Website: bh-photo
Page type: gifting
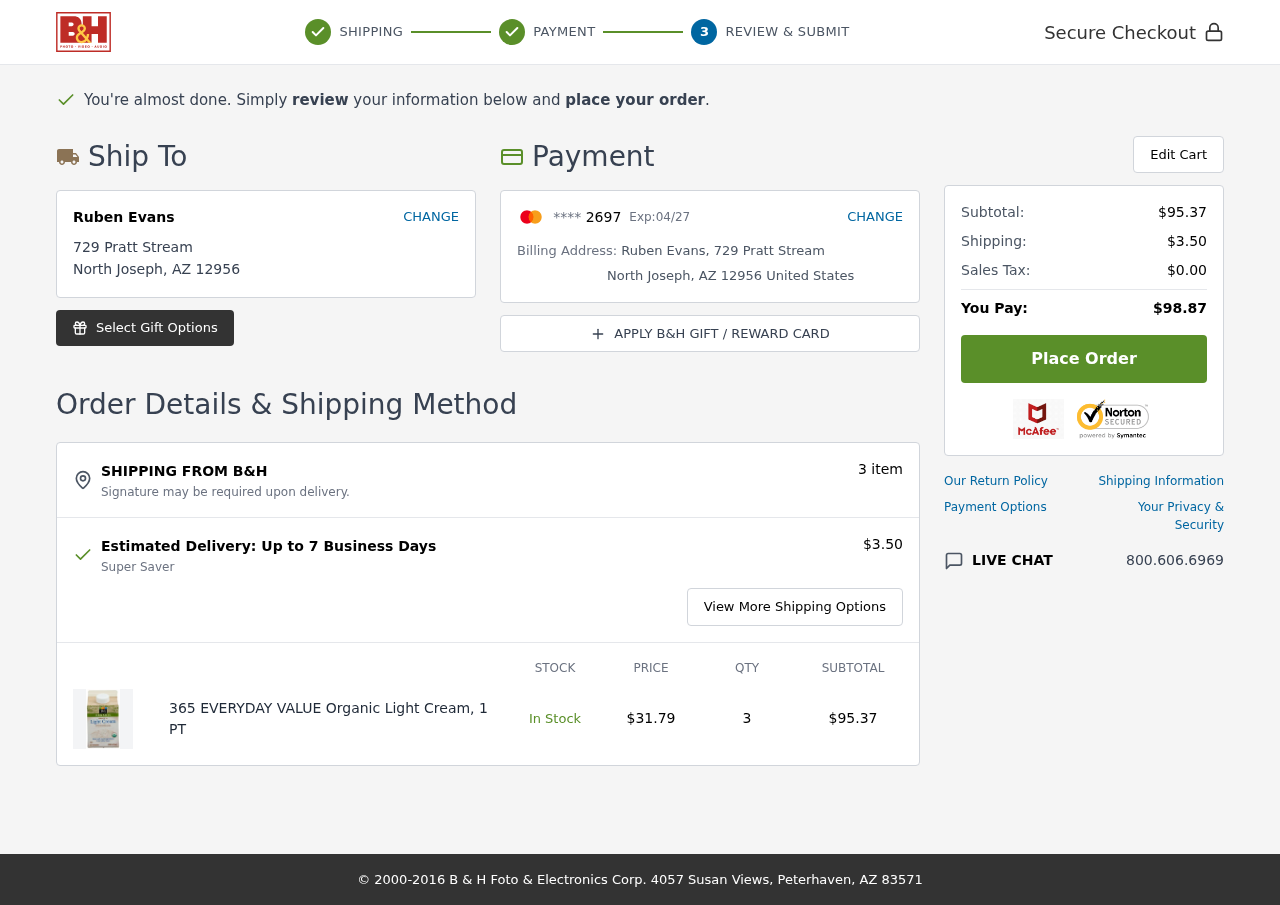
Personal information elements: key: PII_CARD_EXPIRY
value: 04/27
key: PII_CARD_LAST4
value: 2697
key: PII_CITY
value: North Joseph
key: PII_COUNTRY
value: United States
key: PII_FULLNAME
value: Ruben Evans
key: PII_POSTCODE
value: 12956
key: PII_STATE_ABBR
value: AZ
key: PII_STREET
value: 729 Pratt Stream
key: PII_FULLNAME2
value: Ruben Evans
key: PII_CITY2
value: North Joseph
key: PII_STATE_ABBR2
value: AZ
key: PII_POSTCODE_FULL
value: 12956
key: PII_POSTCODE_NUMERIC
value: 12956
Product elements: key: PRODUCT1_NAME
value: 365 EVERYDAY VALUE Organic Light Cream, 1 PT
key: PRODUCT1_PRICE
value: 31.79
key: PRODUCT1_QUANTITY
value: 3
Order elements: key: ORDER_NUM_ITEMS
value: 3 item
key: ORDER_SHIPPING_COST
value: $3.50
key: ORDER_SUBTOTAL
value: $95.37
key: ORDER_TAX
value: $0.00
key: ORDER_TOTAL
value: $98.87